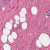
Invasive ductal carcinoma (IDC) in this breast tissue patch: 0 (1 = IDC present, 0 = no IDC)